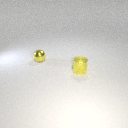
small yellow metal sphere to the left of small yellow metal cylinder